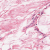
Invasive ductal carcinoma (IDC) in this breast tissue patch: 0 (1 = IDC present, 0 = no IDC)